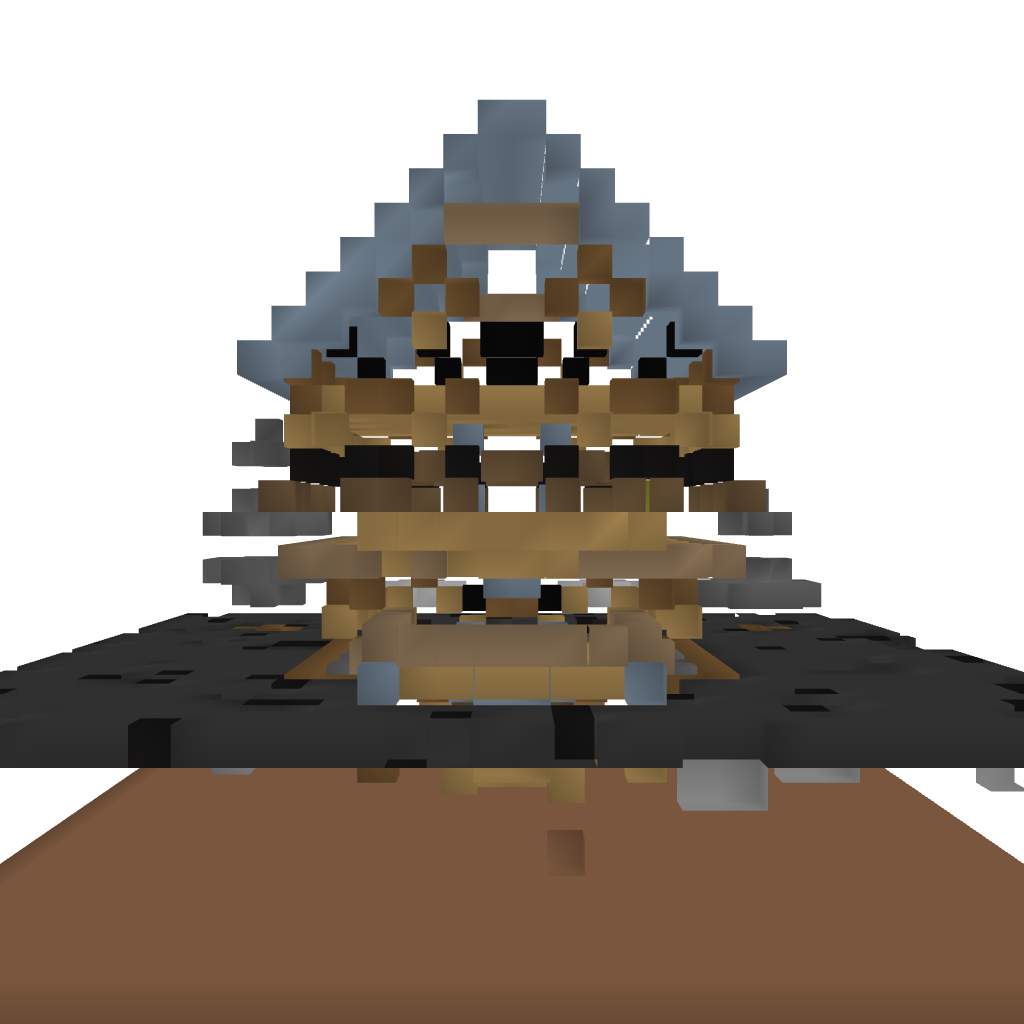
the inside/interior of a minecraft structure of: Medieval House